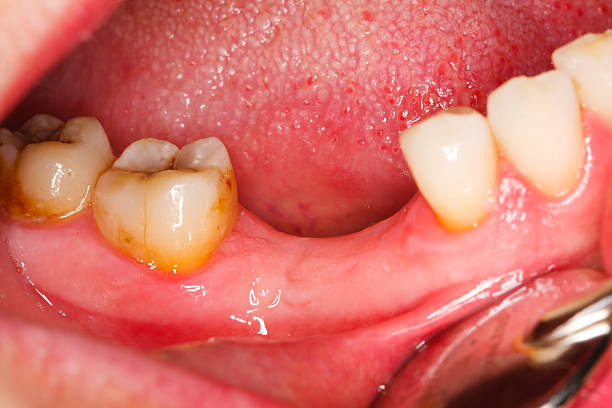
Condition: Gingivitis